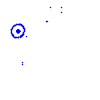
Particle: kaon